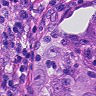
Metastatic tissue present: yes